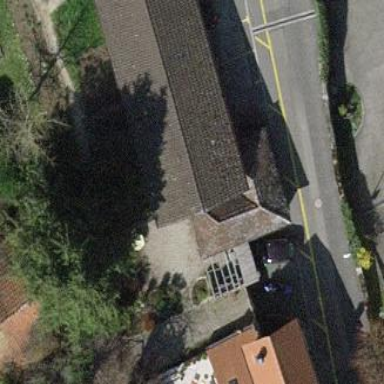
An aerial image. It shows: Garage.